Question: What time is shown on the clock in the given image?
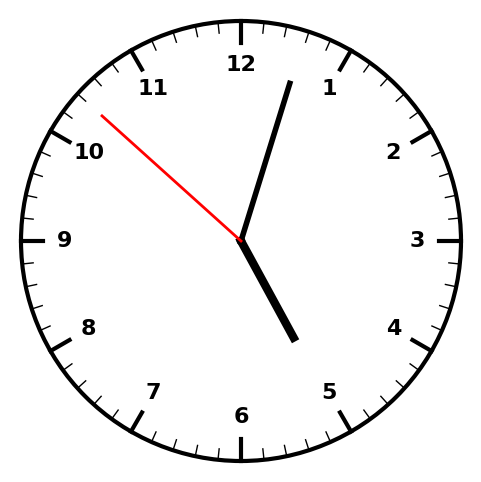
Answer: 05:02:52